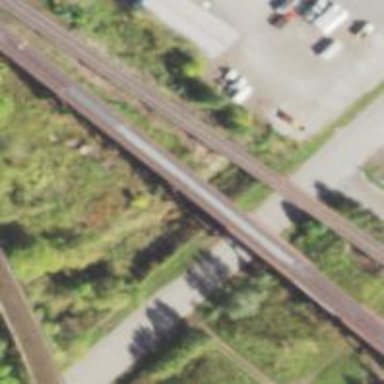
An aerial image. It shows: Railway bridge with rails crossing embankment.